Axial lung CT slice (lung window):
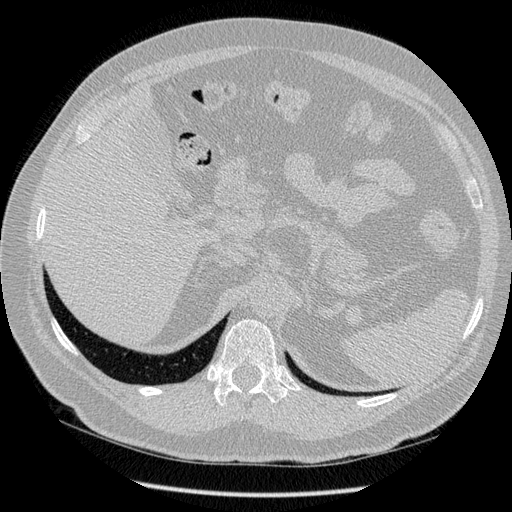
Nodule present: no